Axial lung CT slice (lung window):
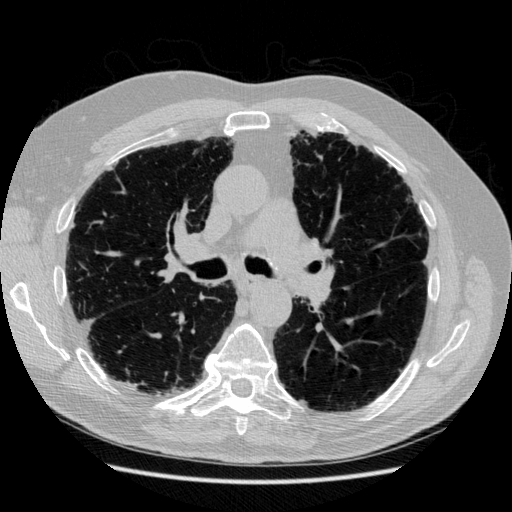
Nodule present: no